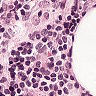
Metastatic tissue present: no